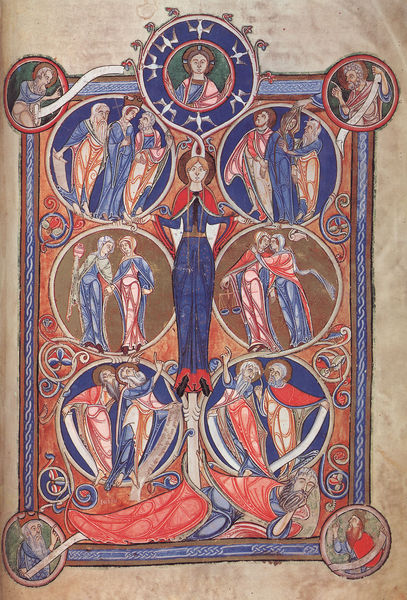
Titel: Die Lambeth Bibel
Standort: Herstellungsort: Canterbury, St. Augustines (EU - GB)
Institution: London, Lambeth Palace Library
Schlagwörter: bibel, religion, pergament, jesus, heiliger, jünger, apostel